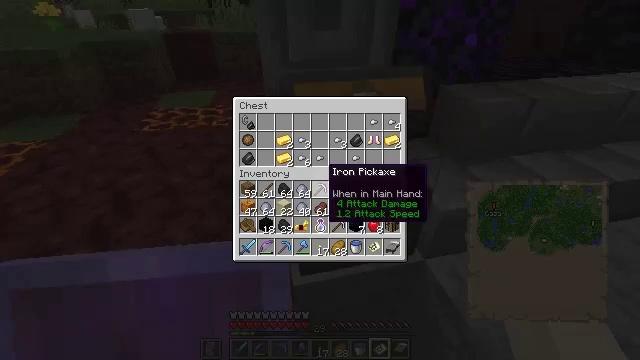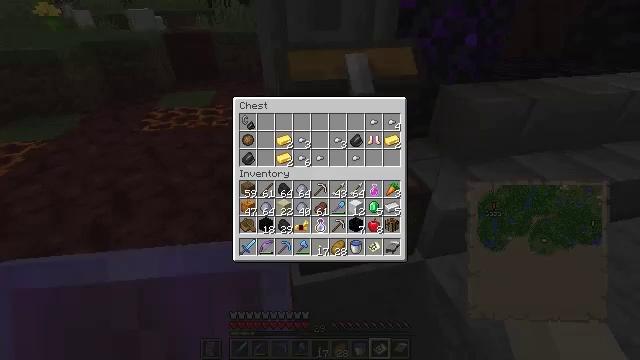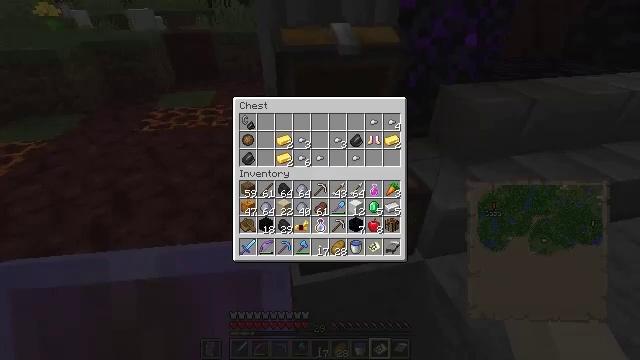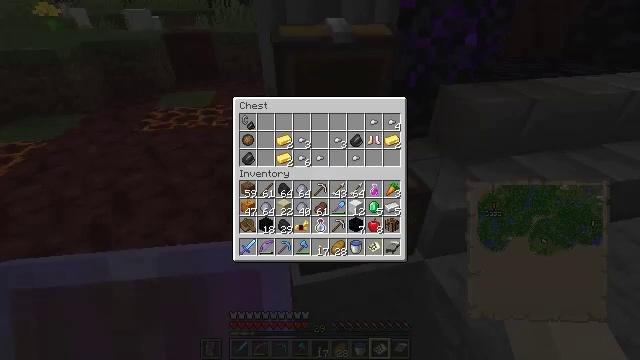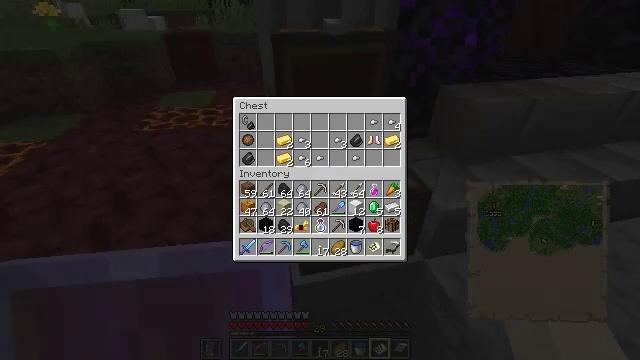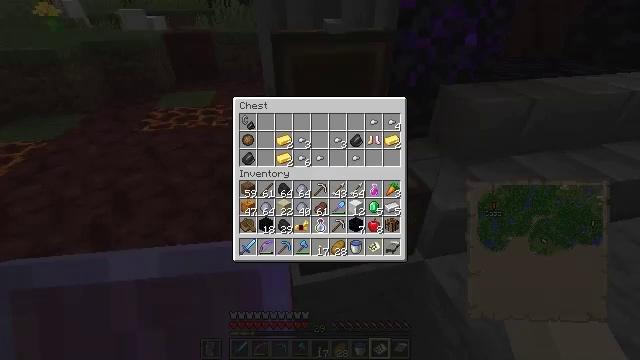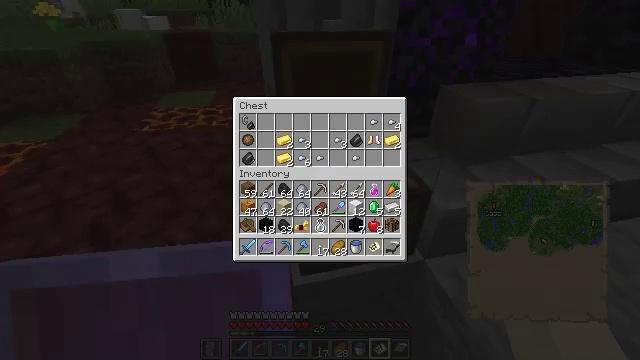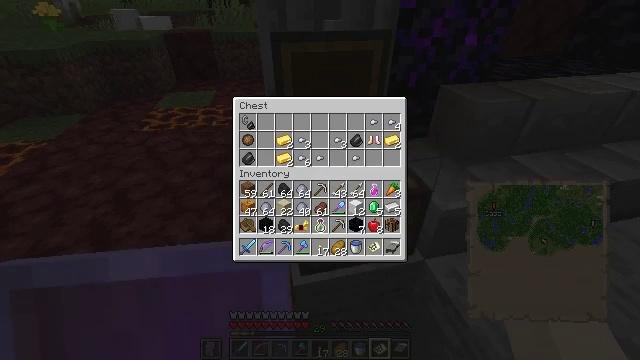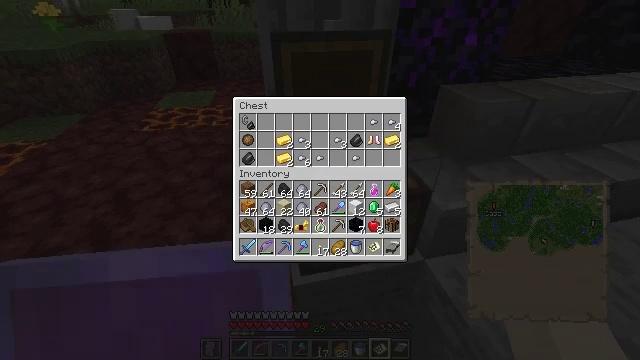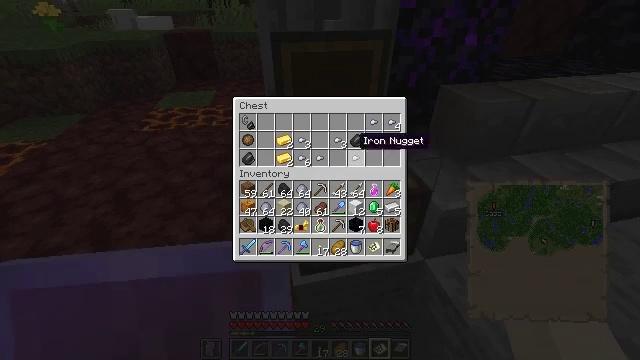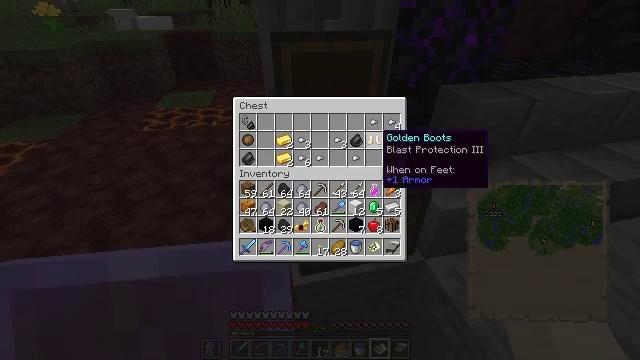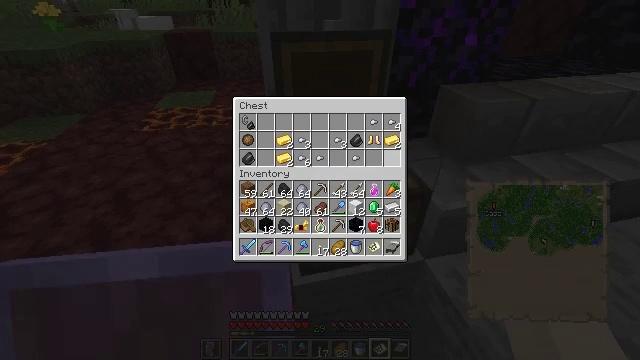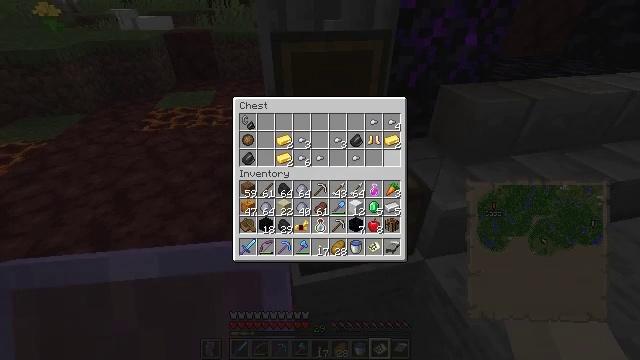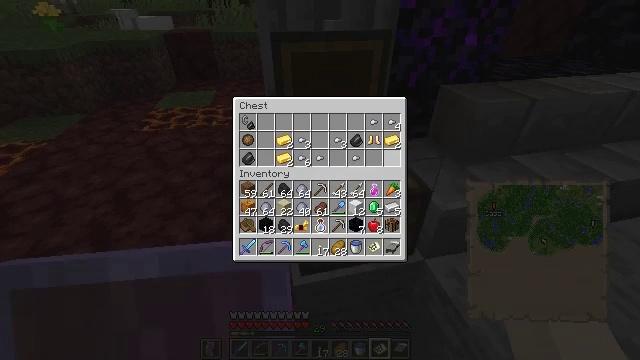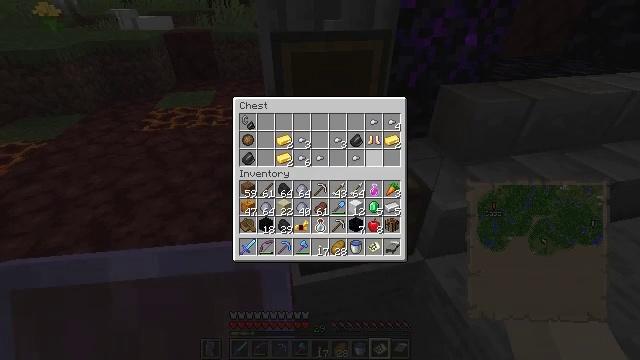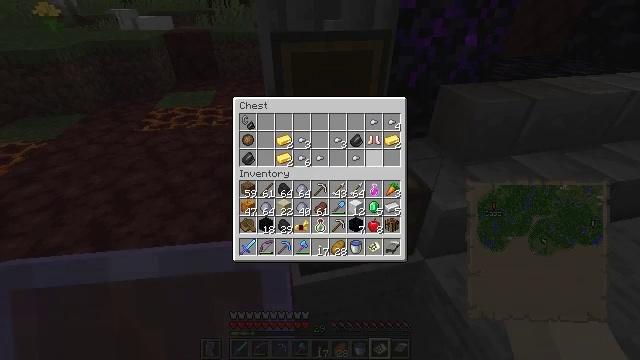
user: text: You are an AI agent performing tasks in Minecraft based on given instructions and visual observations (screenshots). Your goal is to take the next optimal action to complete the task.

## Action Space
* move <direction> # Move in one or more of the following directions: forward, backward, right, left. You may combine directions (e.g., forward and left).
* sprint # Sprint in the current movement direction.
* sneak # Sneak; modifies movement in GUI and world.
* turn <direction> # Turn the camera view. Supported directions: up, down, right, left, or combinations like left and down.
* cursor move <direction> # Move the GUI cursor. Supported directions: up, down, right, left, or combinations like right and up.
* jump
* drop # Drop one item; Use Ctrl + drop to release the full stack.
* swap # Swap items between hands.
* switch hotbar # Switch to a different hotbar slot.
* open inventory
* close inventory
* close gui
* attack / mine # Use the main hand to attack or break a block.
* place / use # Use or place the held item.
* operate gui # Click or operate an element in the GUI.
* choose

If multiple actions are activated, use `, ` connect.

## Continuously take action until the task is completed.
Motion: motion action
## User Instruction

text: Collect the gold block from a structure.
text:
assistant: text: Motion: cursor move right
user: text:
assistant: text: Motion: no_op
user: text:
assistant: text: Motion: no_op
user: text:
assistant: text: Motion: no_op
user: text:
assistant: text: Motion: no_op
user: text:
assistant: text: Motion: cursor move left
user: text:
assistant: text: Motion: sneak, cursor move left
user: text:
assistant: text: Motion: sneak
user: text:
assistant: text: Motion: sneak, cursor move right and up
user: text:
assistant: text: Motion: sneak, cursor move right
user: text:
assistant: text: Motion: cursor move right
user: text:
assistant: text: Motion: no_op
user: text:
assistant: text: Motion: no_op
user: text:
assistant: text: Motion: cursor move left
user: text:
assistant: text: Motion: no_op
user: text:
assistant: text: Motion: no_op
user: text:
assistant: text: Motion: no_op
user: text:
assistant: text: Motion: no_op
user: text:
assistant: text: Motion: cursor move right
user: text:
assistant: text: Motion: no_op
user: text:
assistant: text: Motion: no_op
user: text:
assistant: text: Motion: no_op
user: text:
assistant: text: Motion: no_op
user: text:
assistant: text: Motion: no_op
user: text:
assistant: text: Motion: no_op
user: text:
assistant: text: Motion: no_op
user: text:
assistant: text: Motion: no_op
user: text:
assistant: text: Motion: cursor move left
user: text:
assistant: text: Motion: cursor move left and up
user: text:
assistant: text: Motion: cursor move right